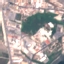
Land use / land cover class: Industrial